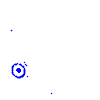
Particle: pion